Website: walmart
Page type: payment
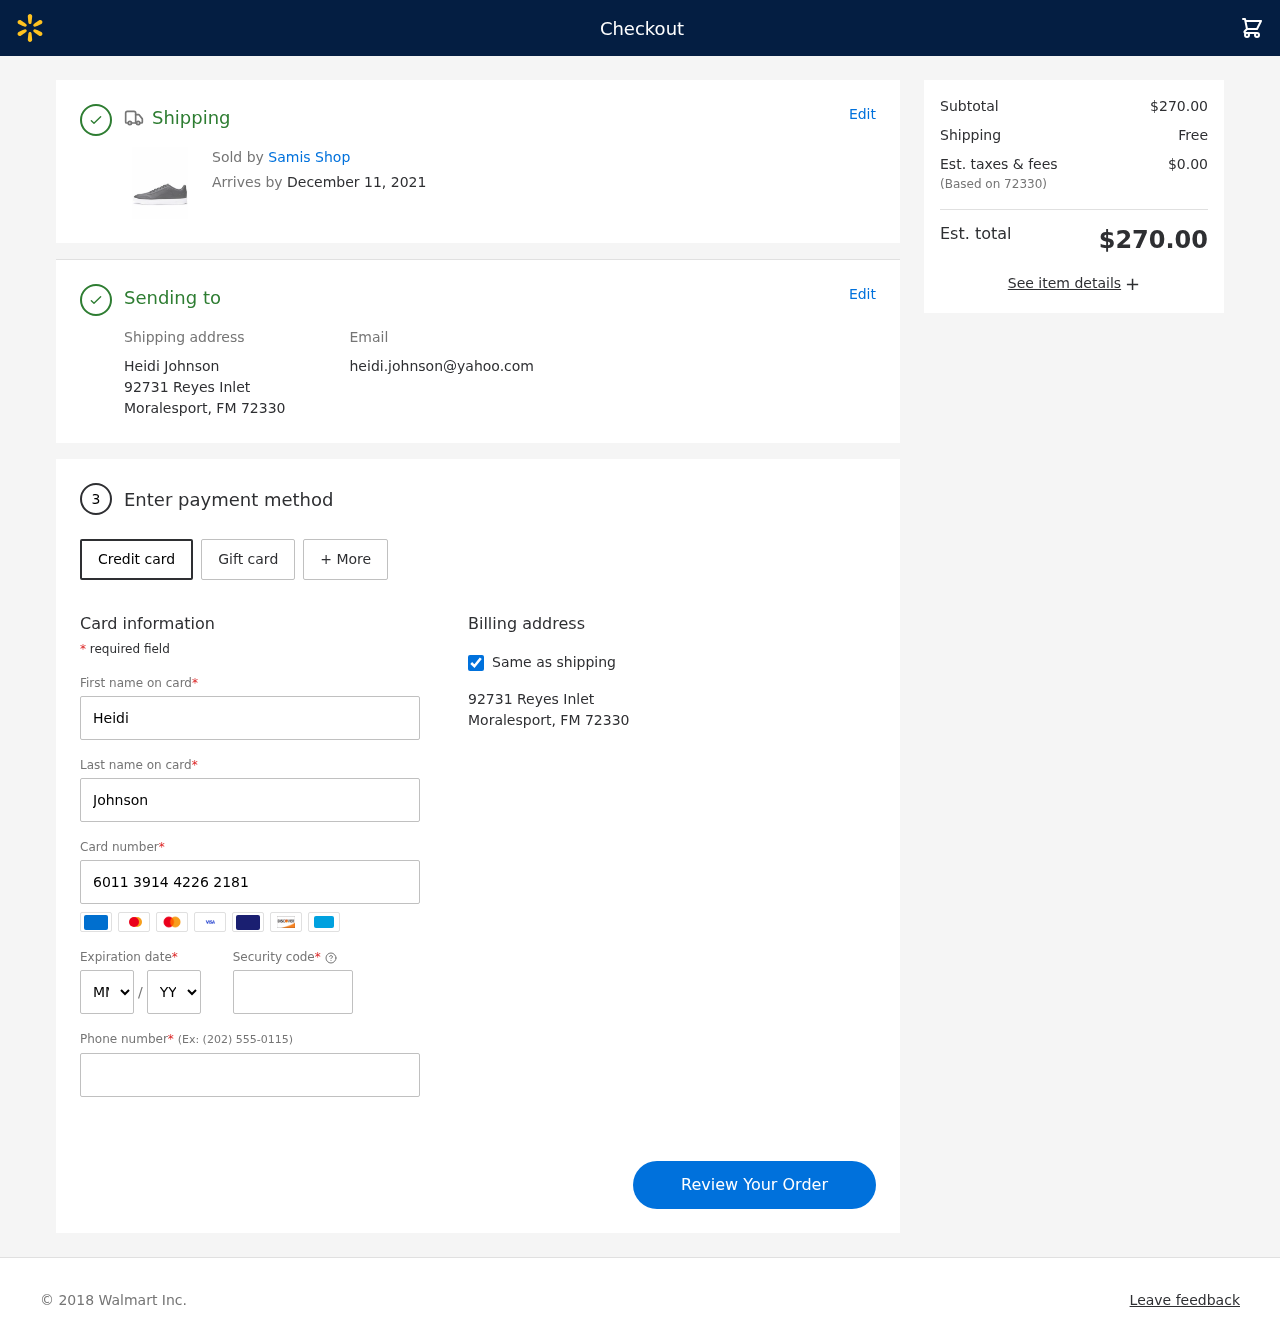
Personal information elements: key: PII_CARD_CVV
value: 447
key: PII_CARD_EXPIRY_MONTH
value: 11
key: PII_CARD_EXPIRY_YEAR
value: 28
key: PII_CARD_NUMBER
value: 6011 3914 4226 2181
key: PII_CITY_STATE_ZIP
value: Moralesport, FM 72330
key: PII_EMAIL
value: heidi.johnson@yahoo.com
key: PII_FIRSTNAME
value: Heidi
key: PII_FULLNAME
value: Heidi Johnson
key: PII_LASTNAME
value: Johnson
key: PII_PHONE
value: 7706206781
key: PII_POSTCODE
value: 72330
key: PII_STREET
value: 92731 Reyes Inlet
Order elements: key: ORDER_DELIVERY_DATE
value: December 11, 2021
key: ORDER_SUBTOTAL
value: $270.00
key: ORDER_SHIPPING_COST
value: Free
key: ORDER_TAX
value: $0.00
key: ORDER_TOTAL
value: $270.00